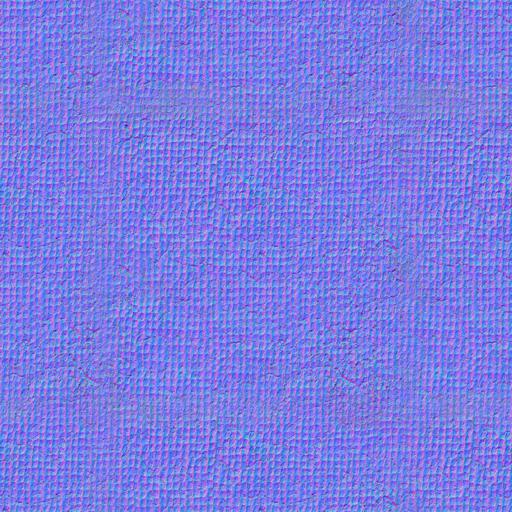
fabric grey rough rug white